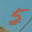
Label: 5